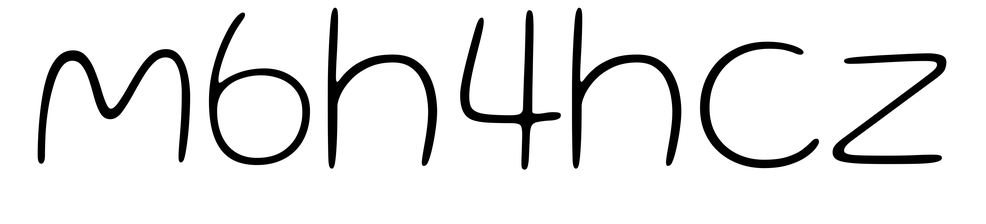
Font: Gluten_Thin